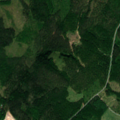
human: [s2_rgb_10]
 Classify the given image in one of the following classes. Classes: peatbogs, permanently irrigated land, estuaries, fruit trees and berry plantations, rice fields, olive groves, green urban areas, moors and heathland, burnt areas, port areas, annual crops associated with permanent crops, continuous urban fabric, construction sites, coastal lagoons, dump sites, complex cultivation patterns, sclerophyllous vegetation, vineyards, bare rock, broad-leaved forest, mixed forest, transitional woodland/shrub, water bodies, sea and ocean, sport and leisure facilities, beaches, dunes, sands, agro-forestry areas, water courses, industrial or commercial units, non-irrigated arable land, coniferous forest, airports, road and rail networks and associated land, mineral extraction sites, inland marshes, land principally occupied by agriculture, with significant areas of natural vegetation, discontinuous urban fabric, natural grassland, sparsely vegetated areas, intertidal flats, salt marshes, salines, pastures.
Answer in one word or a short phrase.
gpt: land principally occupied by agriculture, with significant areas of natural vegetation, broad-leaved forest, mixed forest, transitional woodland/shrub